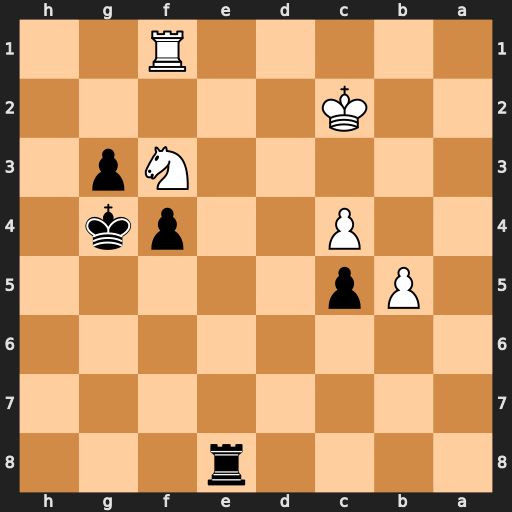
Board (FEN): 4r3/8/8/1Pp5/2P2pk1/5Np1/2K5/5R2
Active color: b
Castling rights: -
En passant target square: -
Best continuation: g2 Rf2 Kg3 Rxg2+ Kxg2